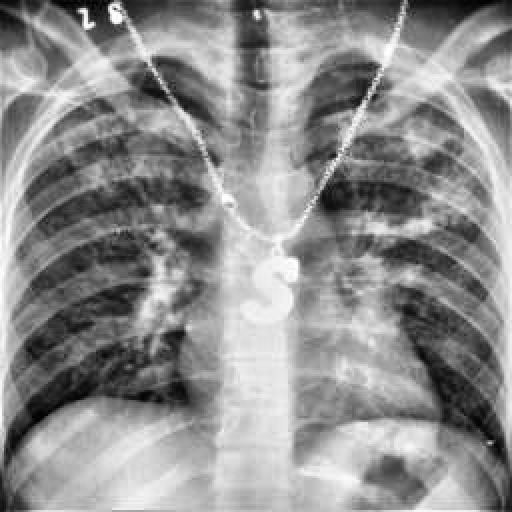
Finding: TUBERCULOSIS